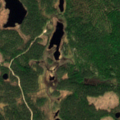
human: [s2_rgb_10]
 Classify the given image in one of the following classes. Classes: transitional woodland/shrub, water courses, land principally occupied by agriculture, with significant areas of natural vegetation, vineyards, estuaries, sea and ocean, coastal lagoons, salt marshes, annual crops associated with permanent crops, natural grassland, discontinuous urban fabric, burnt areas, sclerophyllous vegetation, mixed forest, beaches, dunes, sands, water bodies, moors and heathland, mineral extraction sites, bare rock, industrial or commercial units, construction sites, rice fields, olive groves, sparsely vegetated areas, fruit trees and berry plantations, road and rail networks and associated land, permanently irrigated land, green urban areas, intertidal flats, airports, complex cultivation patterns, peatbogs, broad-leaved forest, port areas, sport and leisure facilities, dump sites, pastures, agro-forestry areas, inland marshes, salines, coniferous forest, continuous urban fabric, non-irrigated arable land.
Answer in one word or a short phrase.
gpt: coniferous forest, transitional woodland/shrub